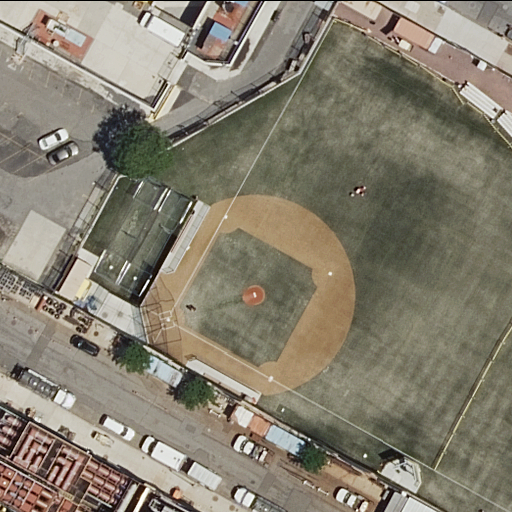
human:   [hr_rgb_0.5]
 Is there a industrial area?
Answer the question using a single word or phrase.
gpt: yes

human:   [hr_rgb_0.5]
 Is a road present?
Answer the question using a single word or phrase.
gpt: yes

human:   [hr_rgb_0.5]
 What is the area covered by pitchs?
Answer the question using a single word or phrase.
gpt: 61m2

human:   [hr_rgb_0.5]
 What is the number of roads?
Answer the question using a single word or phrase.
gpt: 6

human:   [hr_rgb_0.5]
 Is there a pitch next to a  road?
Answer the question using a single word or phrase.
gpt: yes

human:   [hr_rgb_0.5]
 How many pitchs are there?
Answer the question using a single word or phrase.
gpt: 1

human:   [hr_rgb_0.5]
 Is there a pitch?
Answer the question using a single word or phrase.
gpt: yes

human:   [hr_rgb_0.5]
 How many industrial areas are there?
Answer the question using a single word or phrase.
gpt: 1

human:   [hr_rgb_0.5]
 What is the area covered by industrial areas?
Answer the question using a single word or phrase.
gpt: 10218m2

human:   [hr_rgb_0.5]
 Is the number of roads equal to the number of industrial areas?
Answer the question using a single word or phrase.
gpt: no

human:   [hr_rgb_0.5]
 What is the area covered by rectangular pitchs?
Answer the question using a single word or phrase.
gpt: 61m2

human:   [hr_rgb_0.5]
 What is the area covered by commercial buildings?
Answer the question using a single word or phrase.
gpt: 0m2

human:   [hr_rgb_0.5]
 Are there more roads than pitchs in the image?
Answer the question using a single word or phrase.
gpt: yes

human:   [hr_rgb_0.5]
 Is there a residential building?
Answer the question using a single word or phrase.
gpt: no

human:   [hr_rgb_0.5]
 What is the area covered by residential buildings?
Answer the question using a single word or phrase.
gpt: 0m2

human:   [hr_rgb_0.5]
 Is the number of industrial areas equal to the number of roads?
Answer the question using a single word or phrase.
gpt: no

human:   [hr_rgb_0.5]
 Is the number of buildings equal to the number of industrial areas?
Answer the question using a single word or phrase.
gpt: no

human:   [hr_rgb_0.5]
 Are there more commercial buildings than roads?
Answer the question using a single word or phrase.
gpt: no

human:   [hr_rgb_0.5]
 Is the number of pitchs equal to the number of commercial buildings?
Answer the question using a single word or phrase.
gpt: no

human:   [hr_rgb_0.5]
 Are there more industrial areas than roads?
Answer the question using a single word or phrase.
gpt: no

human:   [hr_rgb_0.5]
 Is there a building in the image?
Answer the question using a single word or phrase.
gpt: no

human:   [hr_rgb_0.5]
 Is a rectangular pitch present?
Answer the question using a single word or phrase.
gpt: yes

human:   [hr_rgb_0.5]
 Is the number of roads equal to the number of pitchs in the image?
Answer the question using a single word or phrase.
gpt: no

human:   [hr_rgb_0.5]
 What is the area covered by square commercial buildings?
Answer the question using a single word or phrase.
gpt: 0m2

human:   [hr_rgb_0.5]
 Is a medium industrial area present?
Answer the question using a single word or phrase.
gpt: no

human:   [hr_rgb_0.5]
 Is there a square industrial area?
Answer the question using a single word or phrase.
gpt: no

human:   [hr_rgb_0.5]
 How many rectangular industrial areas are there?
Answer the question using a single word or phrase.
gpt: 0

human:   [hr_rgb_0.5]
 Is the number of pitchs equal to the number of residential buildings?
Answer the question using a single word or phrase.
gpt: no

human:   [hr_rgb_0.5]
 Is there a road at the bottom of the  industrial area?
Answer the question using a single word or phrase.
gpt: no

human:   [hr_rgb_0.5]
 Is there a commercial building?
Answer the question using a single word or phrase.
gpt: no

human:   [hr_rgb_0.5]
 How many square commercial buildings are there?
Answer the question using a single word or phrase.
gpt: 0

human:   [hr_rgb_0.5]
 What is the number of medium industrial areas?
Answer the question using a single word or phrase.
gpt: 0

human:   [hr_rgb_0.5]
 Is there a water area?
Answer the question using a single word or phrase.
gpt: no

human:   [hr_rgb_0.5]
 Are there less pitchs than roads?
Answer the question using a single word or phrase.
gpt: yes

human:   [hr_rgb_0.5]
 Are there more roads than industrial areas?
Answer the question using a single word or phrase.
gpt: yes

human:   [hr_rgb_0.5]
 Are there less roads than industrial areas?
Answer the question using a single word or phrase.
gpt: no

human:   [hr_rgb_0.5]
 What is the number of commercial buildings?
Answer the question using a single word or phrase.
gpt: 0

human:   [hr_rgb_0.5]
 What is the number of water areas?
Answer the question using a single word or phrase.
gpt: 0

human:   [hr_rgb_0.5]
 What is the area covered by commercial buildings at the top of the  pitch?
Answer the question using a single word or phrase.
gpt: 0m2

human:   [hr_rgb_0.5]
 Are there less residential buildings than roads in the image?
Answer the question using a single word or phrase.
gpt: yes

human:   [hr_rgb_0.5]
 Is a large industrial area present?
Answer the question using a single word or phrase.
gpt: yes

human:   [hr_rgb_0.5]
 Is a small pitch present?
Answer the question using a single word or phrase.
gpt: yes

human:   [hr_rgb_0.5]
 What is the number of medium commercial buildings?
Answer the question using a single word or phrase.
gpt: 0

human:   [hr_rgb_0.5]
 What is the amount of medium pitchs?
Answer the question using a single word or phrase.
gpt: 0

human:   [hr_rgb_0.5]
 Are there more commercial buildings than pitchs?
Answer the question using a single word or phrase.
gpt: no

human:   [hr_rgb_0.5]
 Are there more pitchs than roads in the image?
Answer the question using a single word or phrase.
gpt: no

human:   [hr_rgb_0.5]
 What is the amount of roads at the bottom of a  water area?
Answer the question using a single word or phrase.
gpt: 0

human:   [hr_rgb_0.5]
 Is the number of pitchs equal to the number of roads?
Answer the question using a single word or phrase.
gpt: no

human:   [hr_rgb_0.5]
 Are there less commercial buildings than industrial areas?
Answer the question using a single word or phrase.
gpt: yes

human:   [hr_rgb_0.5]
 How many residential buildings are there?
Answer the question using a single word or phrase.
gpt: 0

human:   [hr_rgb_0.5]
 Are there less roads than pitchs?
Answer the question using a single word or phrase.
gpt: no

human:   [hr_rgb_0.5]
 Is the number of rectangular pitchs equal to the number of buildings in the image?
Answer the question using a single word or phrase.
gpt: no

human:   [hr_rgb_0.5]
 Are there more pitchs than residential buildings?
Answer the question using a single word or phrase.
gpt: yes

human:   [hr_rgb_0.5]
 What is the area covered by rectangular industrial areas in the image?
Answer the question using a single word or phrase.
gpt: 0m2

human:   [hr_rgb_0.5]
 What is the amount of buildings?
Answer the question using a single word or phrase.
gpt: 0

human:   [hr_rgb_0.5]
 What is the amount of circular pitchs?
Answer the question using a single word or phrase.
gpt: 0

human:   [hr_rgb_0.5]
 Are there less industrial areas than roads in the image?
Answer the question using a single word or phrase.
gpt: yes

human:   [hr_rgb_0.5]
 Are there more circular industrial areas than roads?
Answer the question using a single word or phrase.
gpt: no

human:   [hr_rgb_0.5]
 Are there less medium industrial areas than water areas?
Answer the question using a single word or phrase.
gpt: no

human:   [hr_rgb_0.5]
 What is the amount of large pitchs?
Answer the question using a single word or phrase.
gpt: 0

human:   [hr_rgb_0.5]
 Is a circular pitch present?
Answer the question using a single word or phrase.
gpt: no

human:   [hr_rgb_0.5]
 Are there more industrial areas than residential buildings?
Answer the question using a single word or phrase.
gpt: yes

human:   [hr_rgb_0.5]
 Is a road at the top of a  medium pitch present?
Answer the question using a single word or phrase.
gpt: no

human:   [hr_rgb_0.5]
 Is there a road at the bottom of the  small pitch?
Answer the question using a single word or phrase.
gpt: no